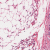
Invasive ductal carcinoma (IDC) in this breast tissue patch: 0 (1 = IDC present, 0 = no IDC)